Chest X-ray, AP view. Patient: 53 years old, sex F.
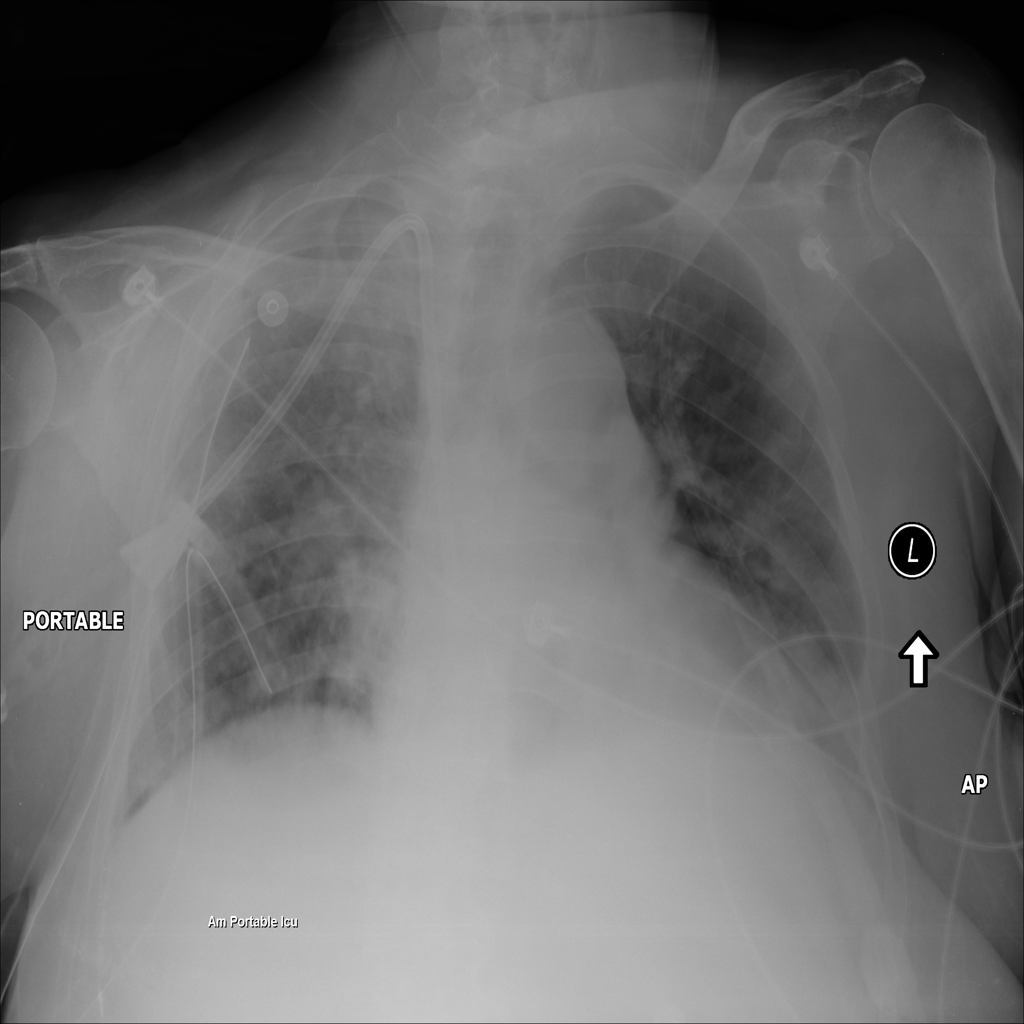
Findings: Infiltration